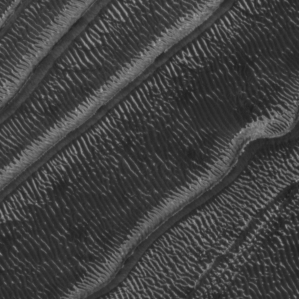
Label: frost